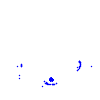
Particle: electron